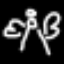
Label: angel